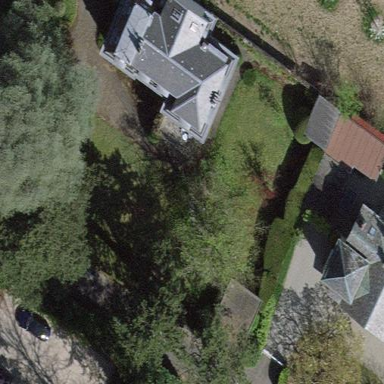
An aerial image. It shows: Garden enclosed by fence.